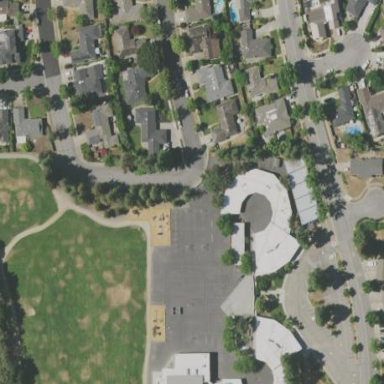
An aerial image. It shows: School.